Question: I am trying to display a unicode character (Euro sign) on a button using Qt and C++ in Visual Studio 2013. I tried the following code:
'''
_rotateLeftButton->setText("EUR");
'''
and
'''
_rotateLeftButton->setText("EUR");
'''
and
'''
_rotateLeftButton->setText(QString::fromUtf8("EUR"));
'''
and
'''
_rotateLeftButton->setText(QString::fromUtf8("EUR"));
'''
However, all of those lines result in the following:

All my code files are UTF-8 encoded, except for the moc files (.cxx). For whichever reason the moc executable does not generate them using unicode. Yet I was not able to get this unicode symbol displayed correctly. I also tried setting another font than the default one withouth success. Does anyone know what could be the problem?
Thank you for your help.
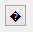
Answer: '''
QString::fromUtf8("EUR")
'''
Will work if the file really is handled as UTF-8. As @n.m. commented, VS requires some help from a faux-BOM to ensure this.
'''
QString::fromUtf8("\u20AC")
'''
'\u' doesn't make sense in a byte string literal. You could spell it using '\x' byte escapes for the UTF-8 encoded version:
'''
QString::fromUtf8("\xE2\x82\xAC")
'''
Or use a wide string literal:
'''
QString::fromWCharArray(L"\u20AC")
'''